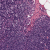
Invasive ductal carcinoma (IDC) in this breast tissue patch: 0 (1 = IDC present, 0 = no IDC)